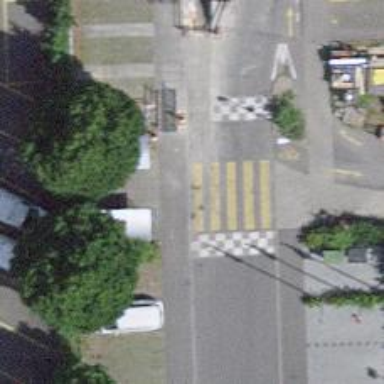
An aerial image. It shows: Kerb serving as barrier.